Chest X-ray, AP view. Patient: 74 years old, sex M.
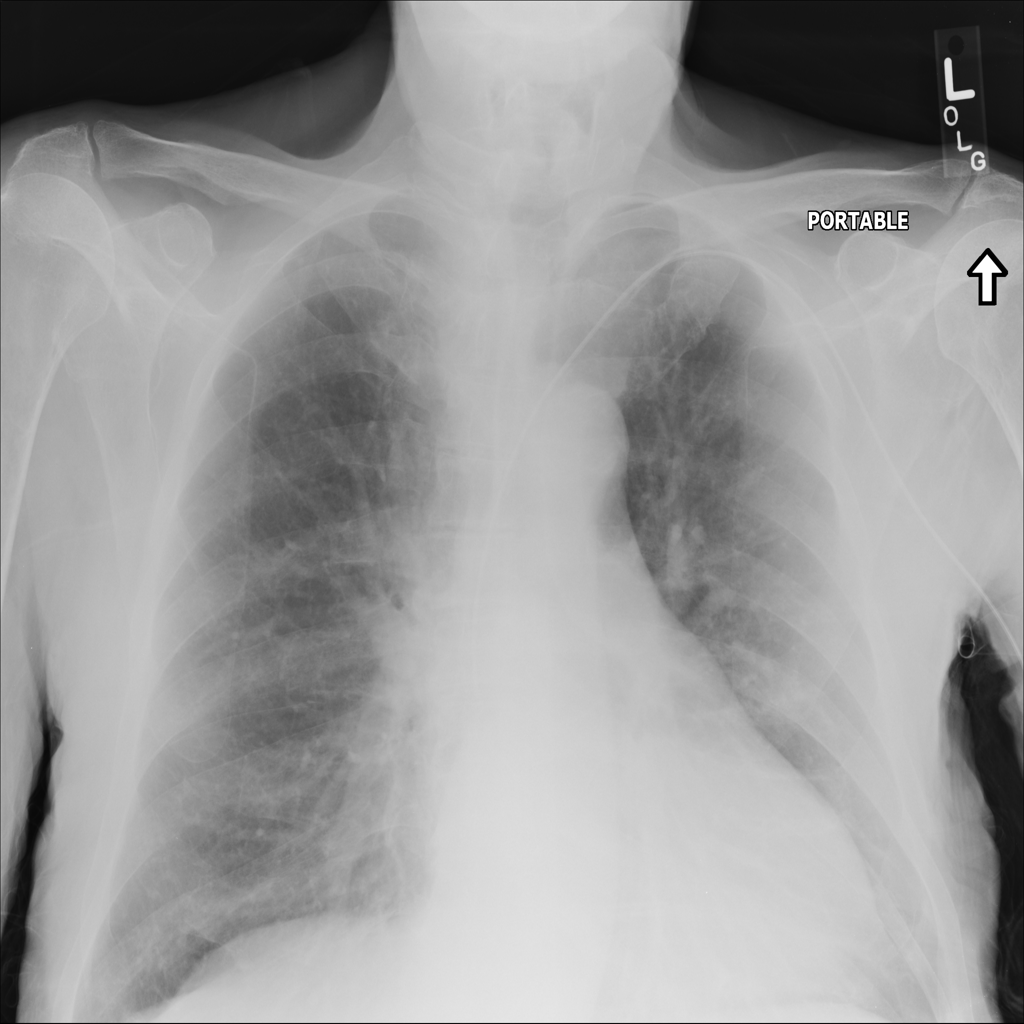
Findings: No Finding